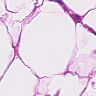
Metastatic tissue present: no